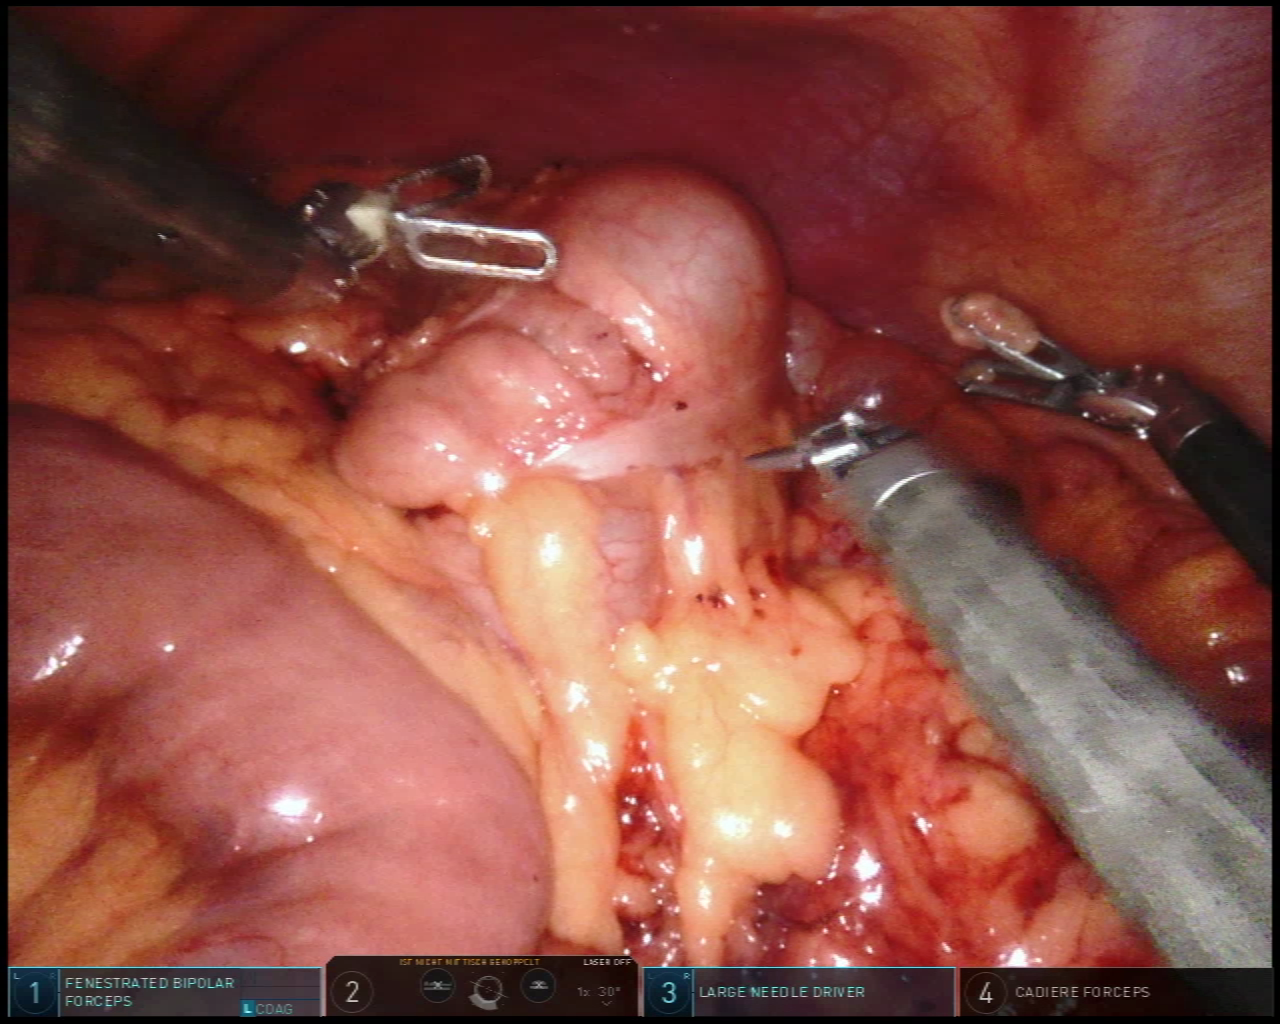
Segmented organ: small_intestine
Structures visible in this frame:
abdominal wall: yes
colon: yes
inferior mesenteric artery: no
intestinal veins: no
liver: no
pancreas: no
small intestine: yes
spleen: no
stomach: no
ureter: no
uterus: no
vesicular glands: no